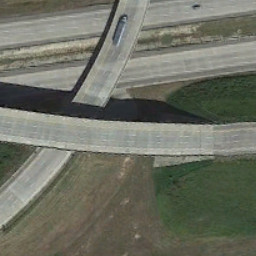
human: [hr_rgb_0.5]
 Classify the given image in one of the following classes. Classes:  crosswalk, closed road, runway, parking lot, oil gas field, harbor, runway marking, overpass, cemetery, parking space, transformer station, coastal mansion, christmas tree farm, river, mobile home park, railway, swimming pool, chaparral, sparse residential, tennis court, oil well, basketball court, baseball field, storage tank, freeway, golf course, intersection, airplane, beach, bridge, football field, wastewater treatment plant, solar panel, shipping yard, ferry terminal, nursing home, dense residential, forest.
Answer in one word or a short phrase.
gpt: overpass